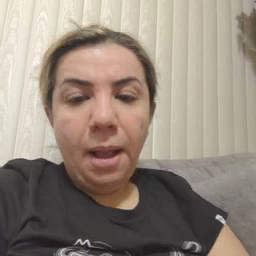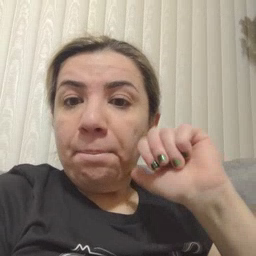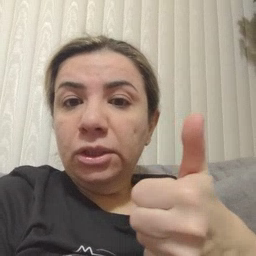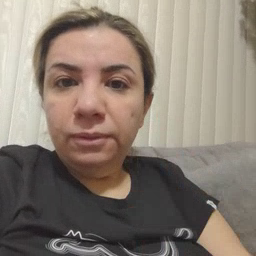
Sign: tomorrow